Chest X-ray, AP view. Patient: 57 years old, sex M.
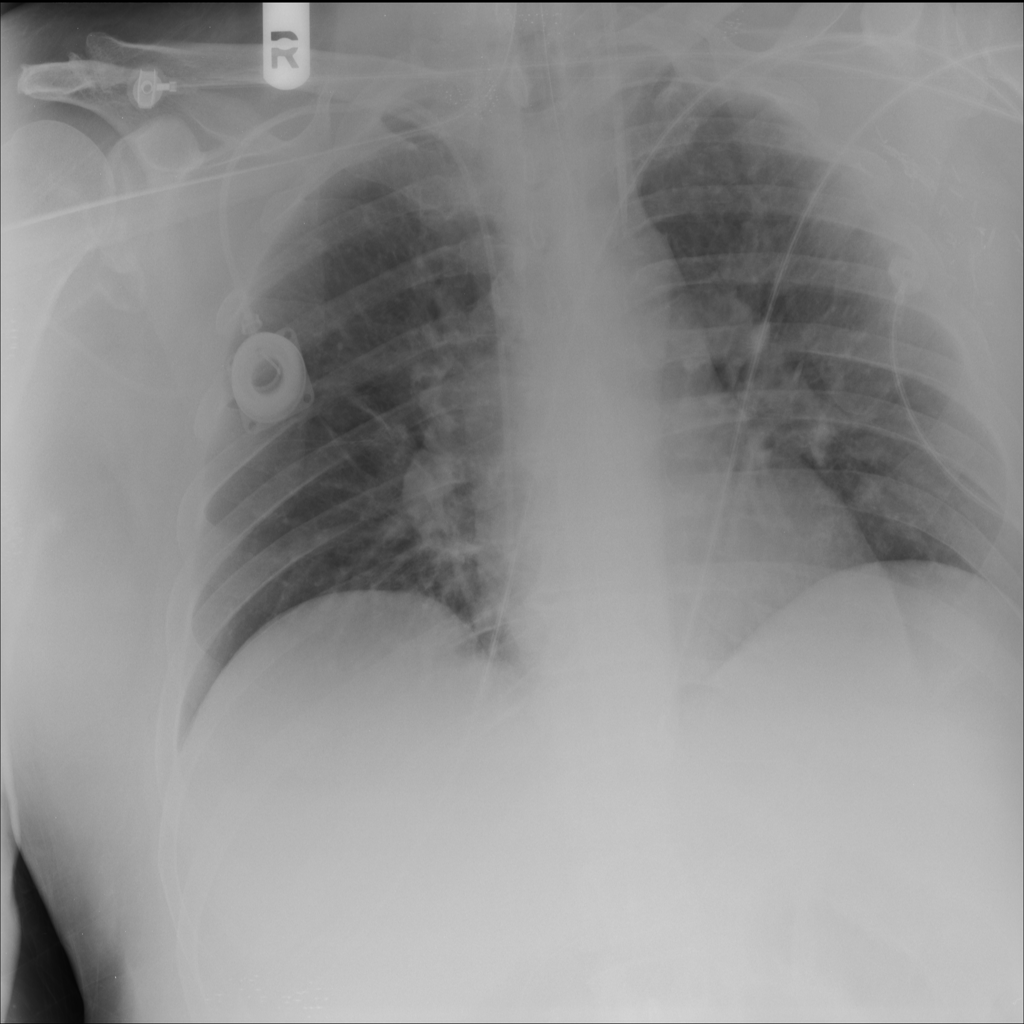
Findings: No Finding